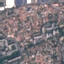
Land use / land cover: Residential